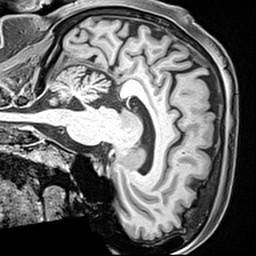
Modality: T1w
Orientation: sagittal
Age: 65
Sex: female
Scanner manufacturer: siemens
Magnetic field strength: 3 T
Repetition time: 2.4 s
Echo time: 0.0022 s